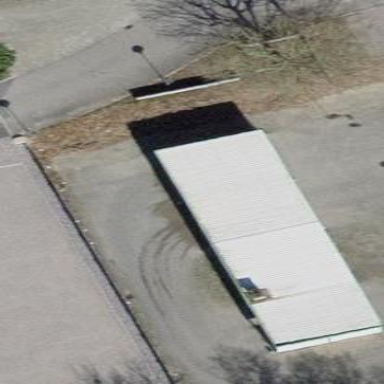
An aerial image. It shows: Car wash facility located inside building.